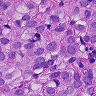
Metastatic tissue present: yes